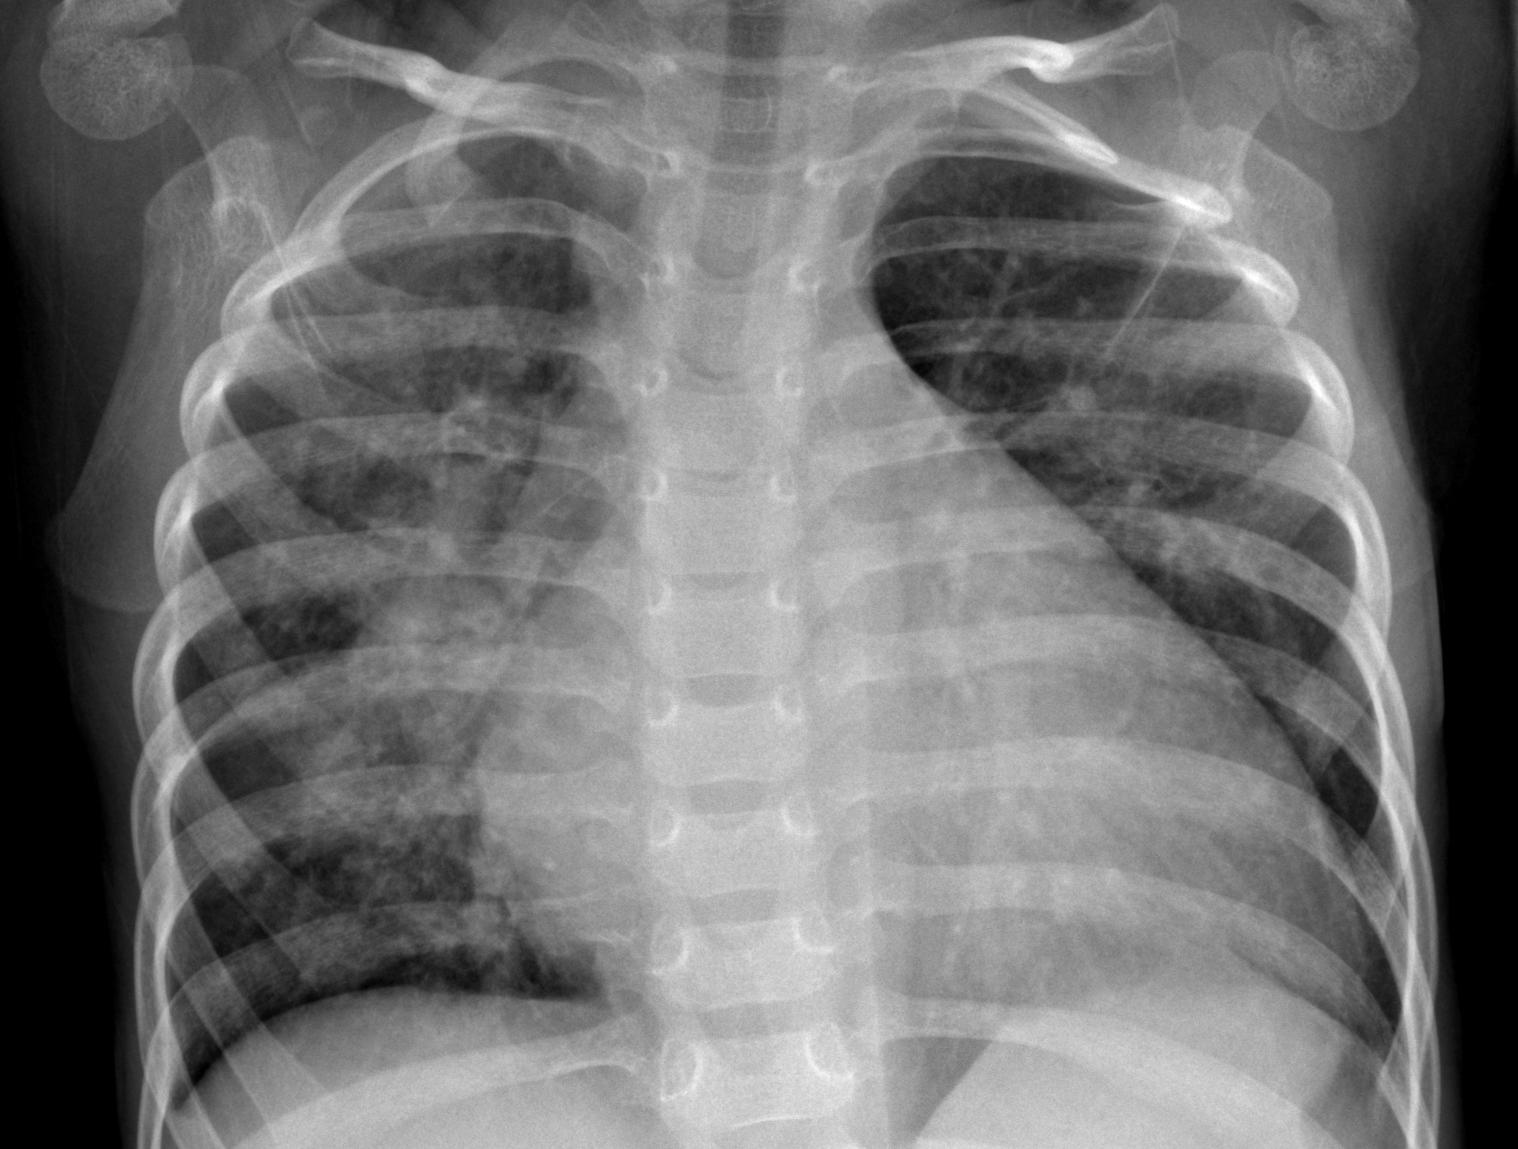
Diagnosis: PNEUMONIA